Question: I am having difficulty loading a file or displaying a colour in one of the columns of a Gtk TreeView (Python binding of GTK3). An example taken from QGIS shows a icon in the first row and a blue circle in the second row. The colour is taken from the layer properties:

My code looks like this but does not load the icon.png file in the same directory:
'''
#!/usr/bin/python3
from gi.repository import Gtk, Gdk, GdkPixbuf
class MyWindow(Gtk.Window):
def __init__(self):
Gtk.Window.__init__(self)
self.set_default_size(200, 200)
self.liststore = Gtk.ListStore(GdkPixbuf.Pixbuf, str)
self.treeview = Gtk.TreeView(model=self.liststore)
symbol1 = GdkPixbuf.Pixbuf.new_from_file("icon.png")
self.liststore.append([symbol1, "This is a symbol1"])
symbol2 = Gtk.IconTheme.get_default().load_icon("gtk-cut", 64, 0)
self.liststore.append([symbol2, "This is symbol2"])
px_renderer = Gtk.CellRendererPixbuf()
px_column = Gtk.TreeViewColumn("Icon", px_renderer)
self.treeview.append_column(px_column)
str_renderer = Gtk.CellRendererText()
str_column = Gtk.TreeViewColumn("Name", str_renderer, text=1)
self.treeview.append_column(str_column)
self.add(self.treeview)
win = MyWindow()
win.connect("delete-event", Gtk.main_quit)
win.show_all()
Gtk.main()
'''
The documentation for GTK3 pixbuf is here:
- <URL>
Older examples for PyGTK are here, but something has really changed in how this is handled:
- <URL>
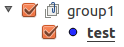
Answer: This problem can resolve similar as PyGTK2.0, you need to attach two objects of 'CellRendererText' and 'CellRendererPixbuf' on the one object of 'TreeViewColumn' and then call 'set_cell_data_func' method of column to set of cells.
this is tiny complex(see below code):
'''
from gi.repository import Gtk, Gdk, GdkPixbuf
class MyWindow(Gtk.Window):
def __init__(self):
Gtk.Window.__init__(self)
self.set_default_size(200, 200)
self.liststore = Gtk.ListStore(str, str)
self.treeview = Gtk.TreeView(model=self.liststore)
self.liststore.append(["icon.png", "This is a symbol1"])
px_renderer = Gtk.CellRendererPixbuf()
px_column = Gtk.TreeViewColumn('')
px_column.pack_start(px_renderer, False)
str_renderer = Gtk.CellRendererText()
px_column.pack_start(str_renderer, False)
# set data connector function/method
px_column.set_cell_data_func(px_renderer, self.get_tree_cell_pixbuf)
px_column.set_cell_data_func(str_renderer, self.get_tree_cell_text)
self.treeview.append_column(px_column)
self.add(self.treeview)
def get_tree_cell_text(self, col, cell, model, iter, user_data):
cell.set_property('text', model.get_value(iter, 1))
def get_tree_cell_pixbuf(self, col, cell, model, iter, user_data):
cell.set_property('pixbuf', GdkPixbuf.Pixbuf.new_from_file(model.get_value(iter, 0)))
if __name__ == '__main__':
win = MyWindow()
win.connect("delete-event", Gtk.main_quit)
win.show_all()
Gtk.main()
'''
you can use documents of pygtk2.0 about <URL>